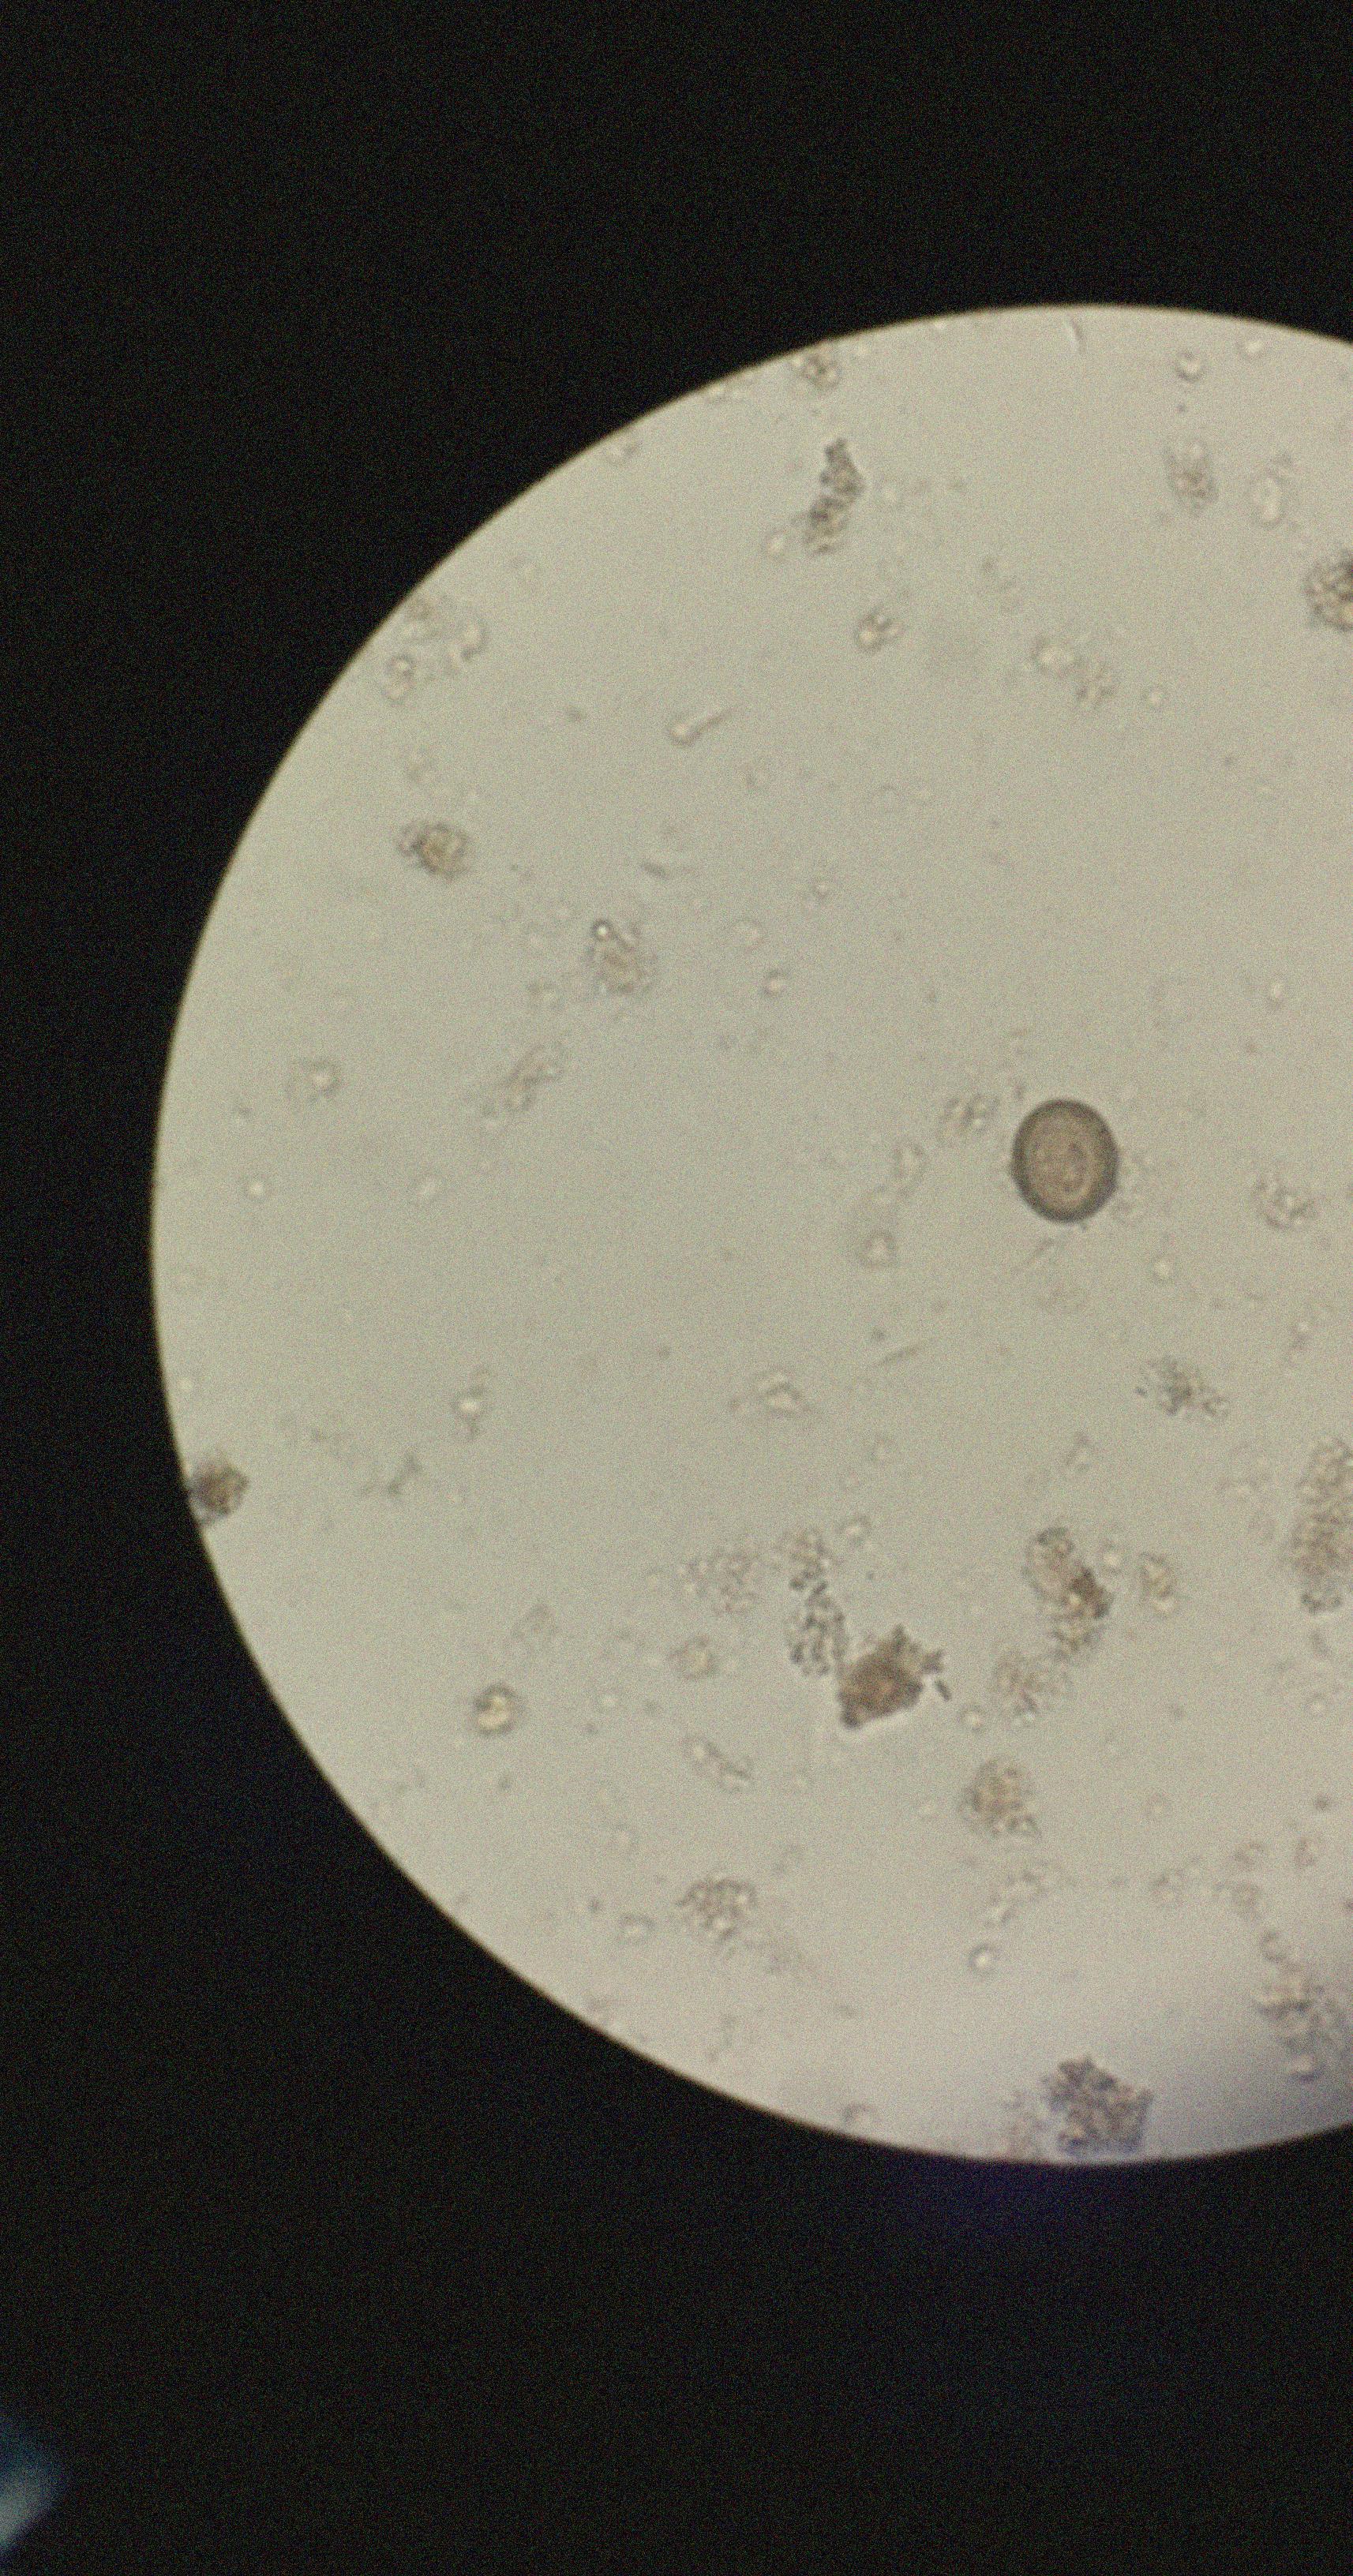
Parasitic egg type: Taenia spp. egg